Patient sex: M
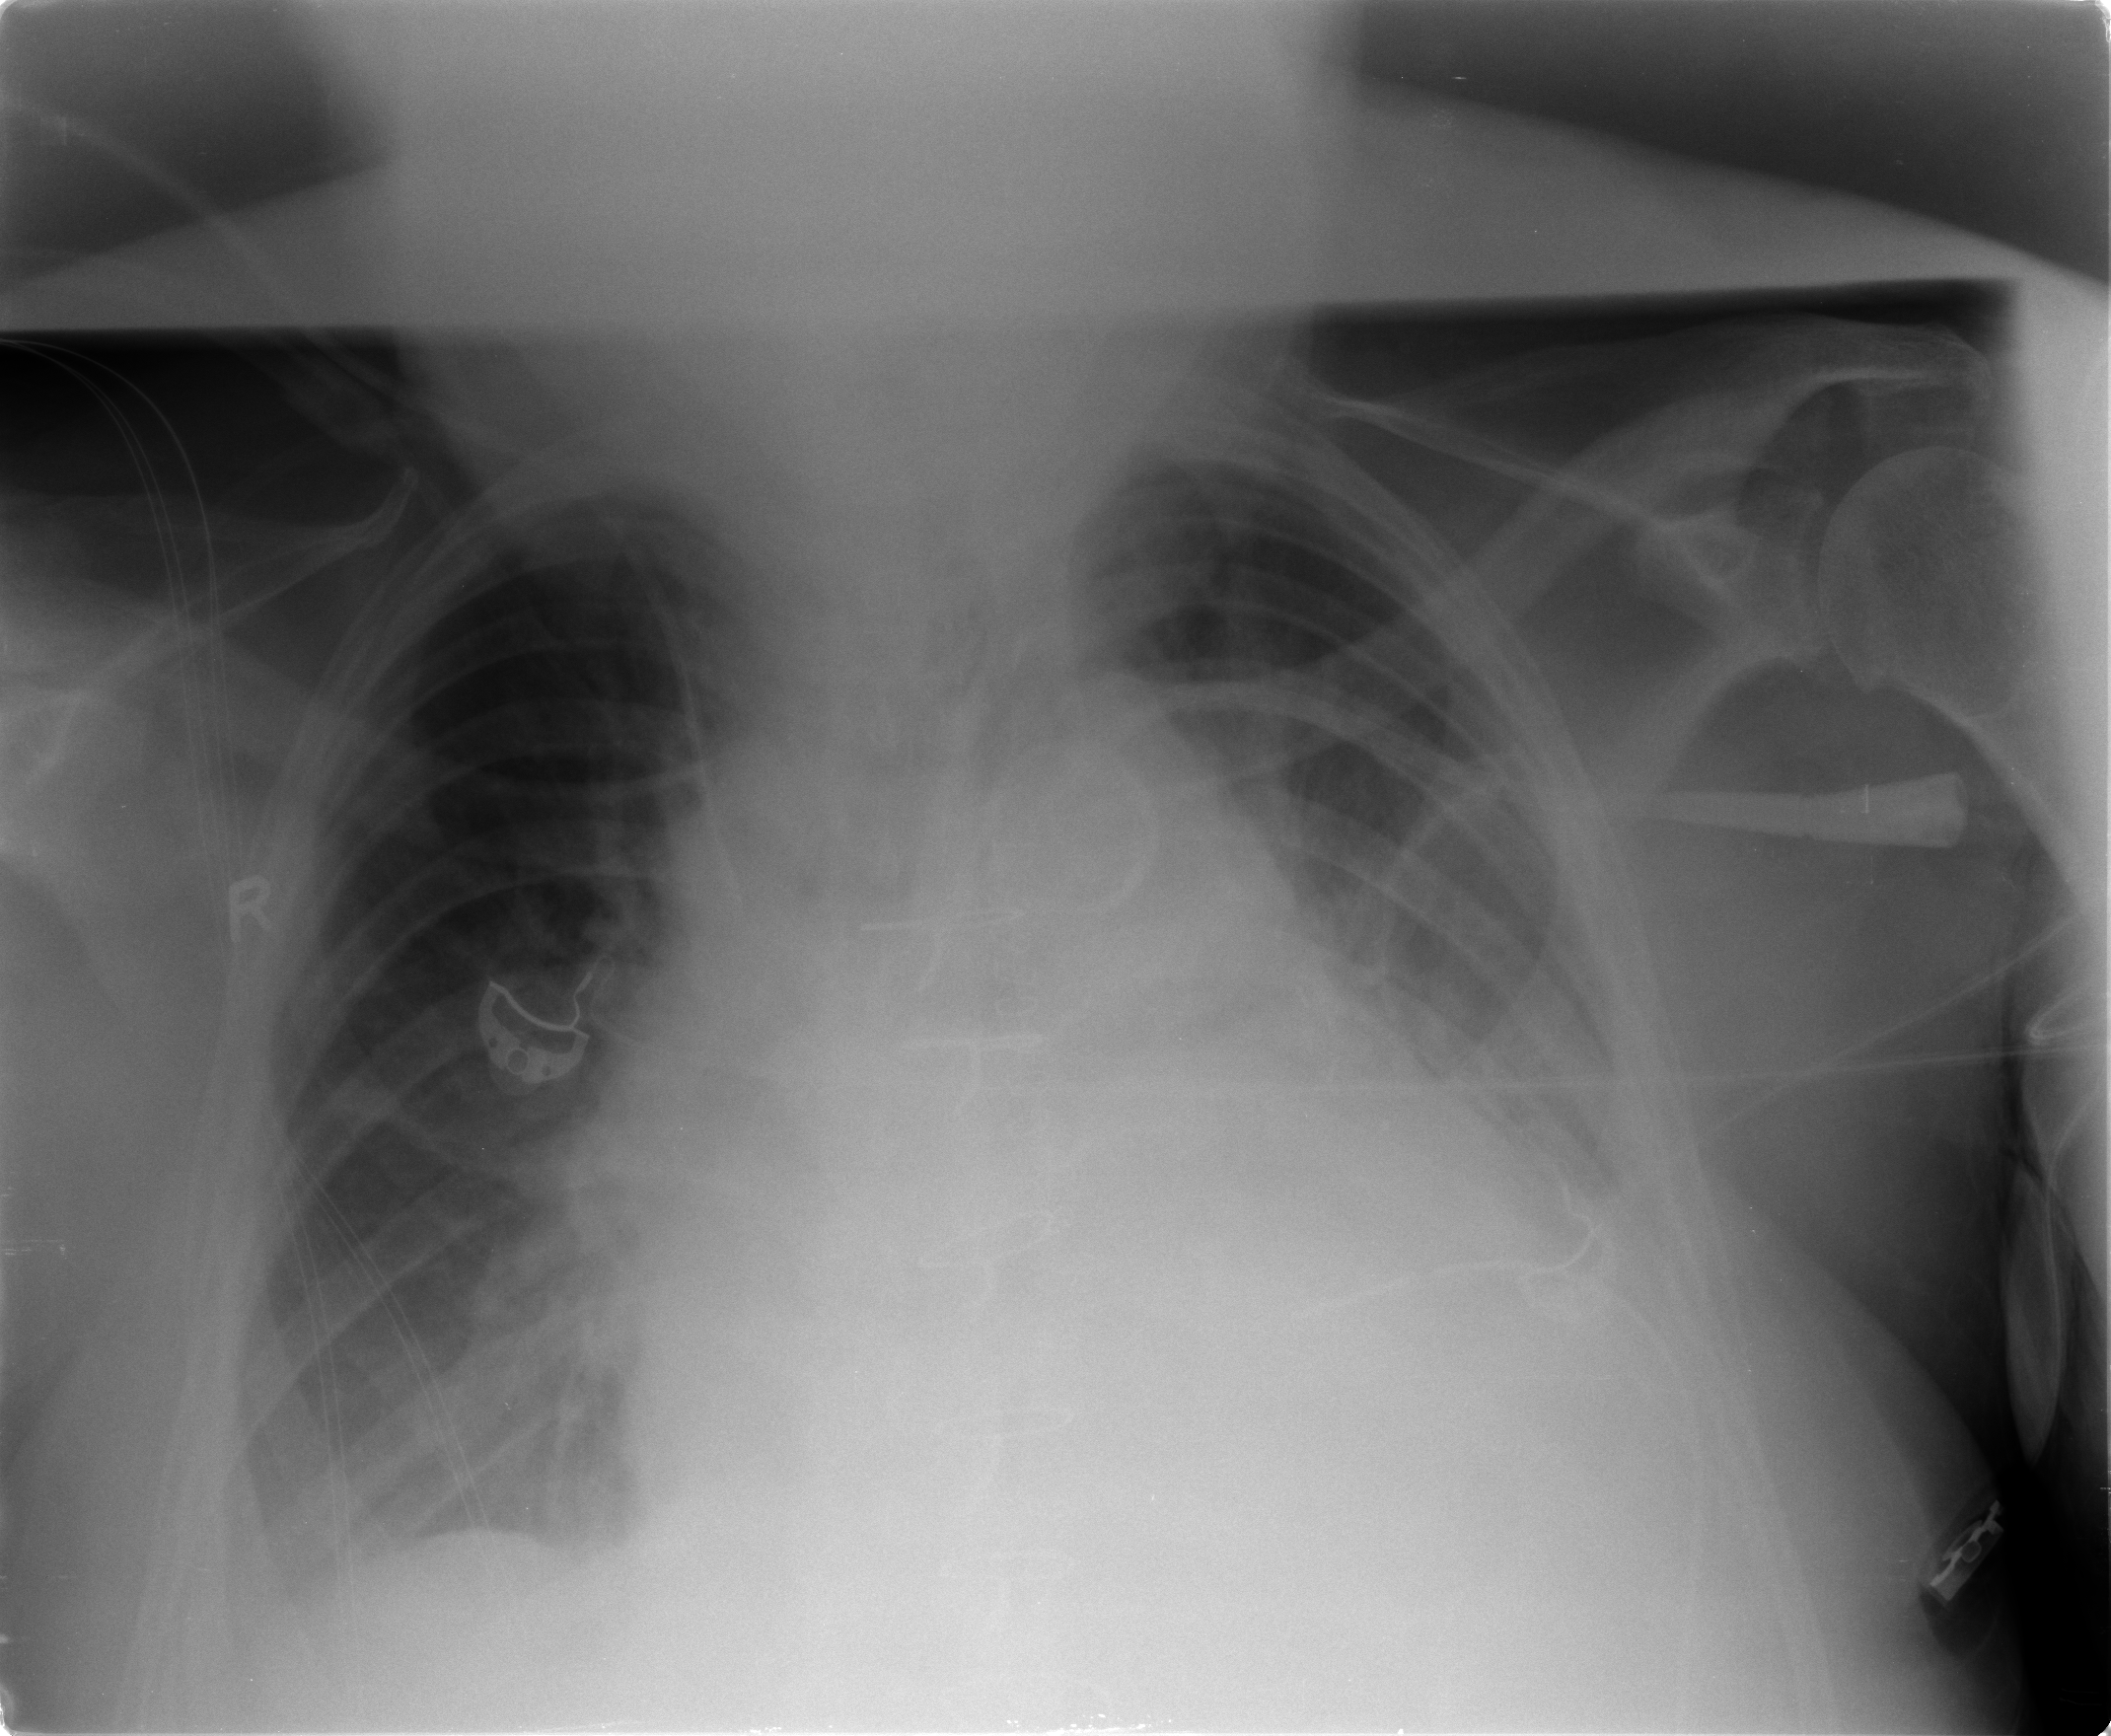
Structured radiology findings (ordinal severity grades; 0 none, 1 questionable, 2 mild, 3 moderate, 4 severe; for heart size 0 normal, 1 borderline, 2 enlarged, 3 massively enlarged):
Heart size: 3
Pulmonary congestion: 2
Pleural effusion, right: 1
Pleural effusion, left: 2
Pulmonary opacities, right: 0
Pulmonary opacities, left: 0
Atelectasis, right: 1
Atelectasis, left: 1